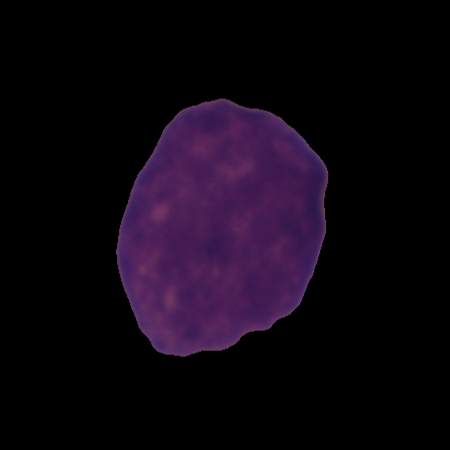
Label: cancer